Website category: auto
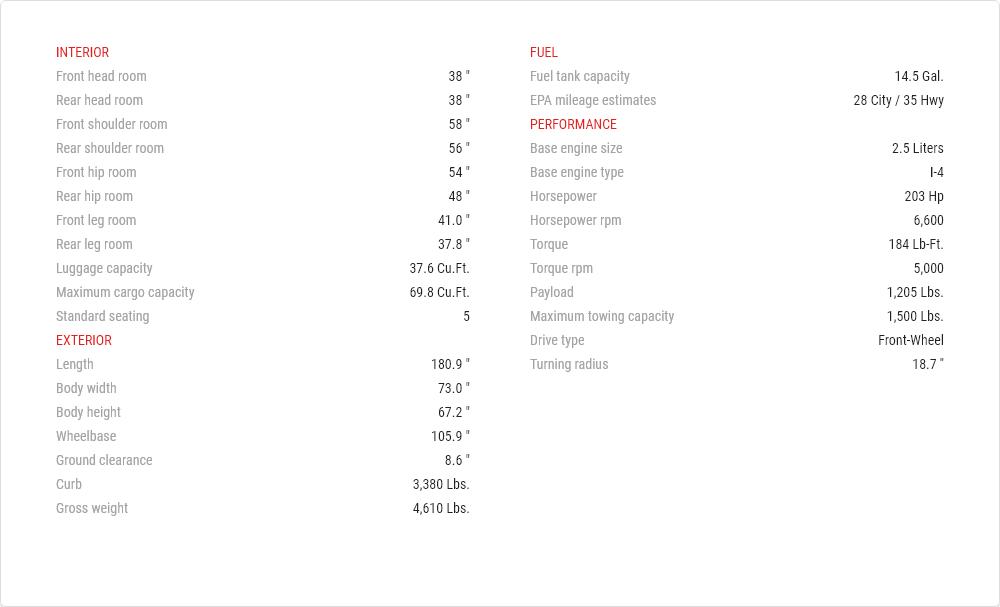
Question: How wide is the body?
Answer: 73.0 "

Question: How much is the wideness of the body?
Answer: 73.0 "

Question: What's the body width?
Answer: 73.0 "

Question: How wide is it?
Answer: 73.0 "

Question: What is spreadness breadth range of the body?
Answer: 73.0 "

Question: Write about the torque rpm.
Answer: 5,000

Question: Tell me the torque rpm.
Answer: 5,000

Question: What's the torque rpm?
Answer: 5,000

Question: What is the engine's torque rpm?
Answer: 5,000

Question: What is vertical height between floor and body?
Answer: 8.6 "

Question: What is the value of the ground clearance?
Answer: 8.6 "

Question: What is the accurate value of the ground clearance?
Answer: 8.6 "

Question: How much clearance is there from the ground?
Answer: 8.6 "

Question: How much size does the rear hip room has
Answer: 48 "

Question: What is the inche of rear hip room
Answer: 48 "

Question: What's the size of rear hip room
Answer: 48 "

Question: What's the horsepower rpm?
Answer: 6,600

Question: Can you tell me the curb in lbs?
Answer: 3,380 lbs.

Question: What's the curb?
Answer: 3,380 lbs.

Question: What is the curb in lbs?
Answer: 3,380 lbs.

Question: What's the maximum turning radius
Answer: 18.7 ''

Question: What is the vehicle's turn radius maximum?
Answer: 18.7 ''

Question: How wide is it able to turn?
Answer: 18.7 ''

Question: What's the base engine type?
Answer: I-4

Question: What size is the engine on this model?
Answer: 2.5 liters

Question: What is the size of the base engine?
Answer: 2.5 liters

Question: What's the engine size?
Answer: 2.5 liters

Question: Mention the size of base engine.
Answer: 2.5 liters

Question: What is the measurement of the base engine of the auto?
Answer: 2.5 liters

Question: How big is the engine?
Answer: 2.5 liters

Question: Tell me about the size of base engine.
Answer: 2.5 liters

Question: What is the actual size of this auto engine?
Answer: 2.5 liters

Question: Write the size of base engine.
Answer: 2.5 liters

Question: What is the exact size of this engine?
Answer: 2.5 liters

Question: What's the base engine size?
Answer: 2.5 liters

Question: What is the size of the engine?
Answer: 2.5 liters

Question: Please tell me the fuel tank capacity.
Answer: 14.5 gal.

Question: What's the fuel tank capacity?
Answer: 14.5 gal.

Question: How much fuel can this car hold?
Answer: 14.5 gal.

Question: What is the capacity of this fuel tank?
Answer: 14.5 gal.

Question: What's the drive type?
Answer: front-wheel

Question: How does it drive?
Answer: front-wheel

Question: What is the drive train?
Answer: front-wheel

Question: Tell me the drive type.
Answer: front-wheel

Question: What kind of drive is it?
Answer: front-wheel

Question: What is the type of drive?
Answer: front-wheel

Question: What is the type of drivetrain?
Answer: front-wheel

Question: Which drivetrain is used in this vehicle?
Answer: front-wheel

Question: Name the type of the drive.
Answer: front-wheel

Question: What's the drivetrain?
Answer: front-wheel

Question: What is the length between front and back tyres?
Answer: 105.9 "

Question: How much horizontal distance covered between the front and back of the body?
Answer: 105.9 "

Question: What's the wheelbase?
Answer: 105.9 "

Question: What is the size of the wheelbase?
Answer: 105.9 "

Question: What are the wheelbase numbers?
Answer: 105.9 "

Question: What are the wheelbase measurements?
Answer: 105.9 "

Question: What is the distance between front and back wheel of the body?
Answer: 105.9 "

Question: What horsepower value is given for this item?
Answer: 203 hp

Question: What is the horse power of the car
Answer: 203 hp

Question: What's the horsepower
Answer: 203 hp

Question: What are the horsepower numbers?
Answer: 203 hp

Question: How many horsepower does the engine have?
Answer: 203 hp

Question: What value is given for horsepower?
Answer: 203 hp

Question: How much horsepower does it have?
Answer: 203 hp